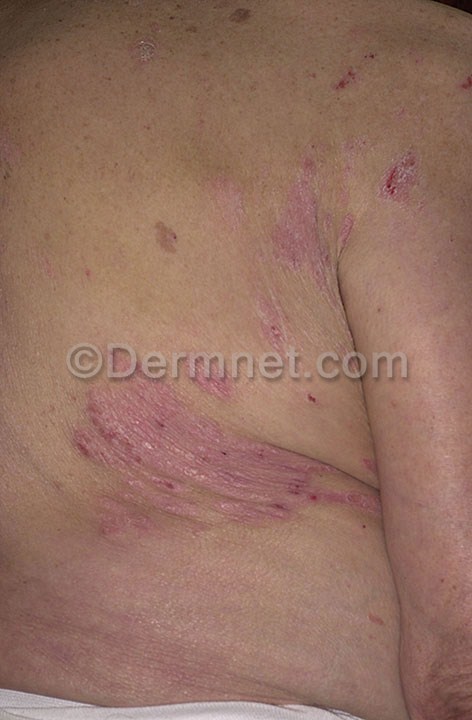
Disease: Eczema Photos